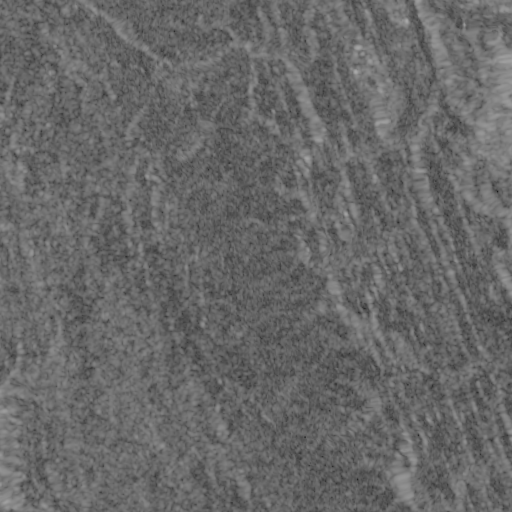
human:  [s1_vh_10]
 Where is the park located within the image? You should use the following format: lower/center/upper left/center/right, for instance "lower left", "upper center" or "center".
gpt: The park is located in the center right of the image.
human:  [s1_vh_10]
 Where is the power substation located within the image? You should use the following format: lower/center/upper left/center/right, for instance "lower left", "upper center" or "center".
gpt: The power substation is located in the center right of the image.
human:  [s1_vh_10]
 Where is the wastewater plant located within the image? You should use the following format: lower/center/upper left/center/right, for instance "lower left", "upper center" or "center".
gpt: The wastewater plant is located in the upper right of the image.
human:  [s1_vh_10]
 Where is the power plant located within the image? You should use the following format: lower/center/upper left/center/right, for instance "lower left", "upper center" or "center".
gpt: There is no power plant in the image.

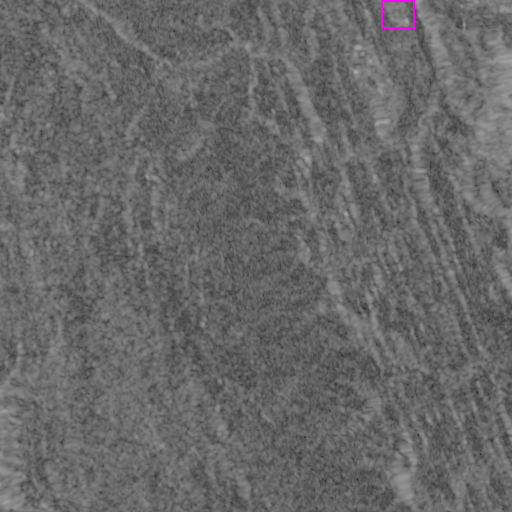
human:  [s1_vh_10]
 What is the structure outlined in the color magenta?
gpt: The structure outlined in magenta is a wastewater plant.
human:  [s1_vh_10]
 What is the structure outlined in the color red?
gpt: There is no red outline.